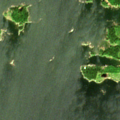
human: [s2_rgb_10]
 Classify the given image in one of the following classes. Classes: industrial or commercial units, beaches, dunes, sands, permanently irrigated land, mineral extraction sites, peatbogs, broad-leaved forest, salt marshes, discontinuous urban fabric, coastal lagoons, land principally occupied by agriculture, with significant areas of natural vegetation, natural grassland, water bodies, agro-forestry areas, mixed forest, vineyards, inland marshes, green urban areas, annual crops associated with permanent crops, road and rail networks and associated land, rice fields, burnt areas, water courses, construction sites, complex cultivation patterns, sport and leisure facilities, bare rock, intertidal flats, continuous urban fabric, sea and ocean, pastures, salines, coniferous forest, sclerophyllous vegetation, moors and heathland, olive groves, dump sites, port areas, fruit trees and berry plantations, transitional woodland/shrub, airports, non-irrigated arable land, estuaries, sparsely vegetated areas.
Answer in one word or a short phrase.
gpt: mixed forest, sea and ocean